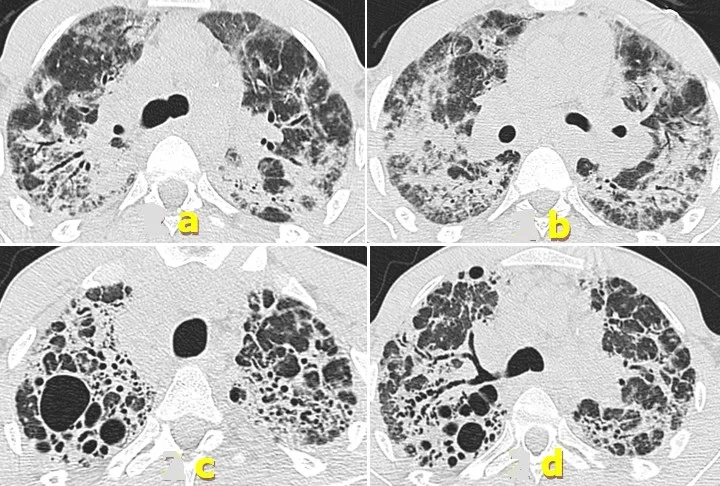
CT scan (lung windowing): a & b) bilateral lung consolidations and ground glass opacities with bronchial distortion; c & d) CT scan at 2 years: partial regression of lung consolidations and ground glass opacities and increase of distortion signs and cavities appearance.
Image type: radiology (ct)